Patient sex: M
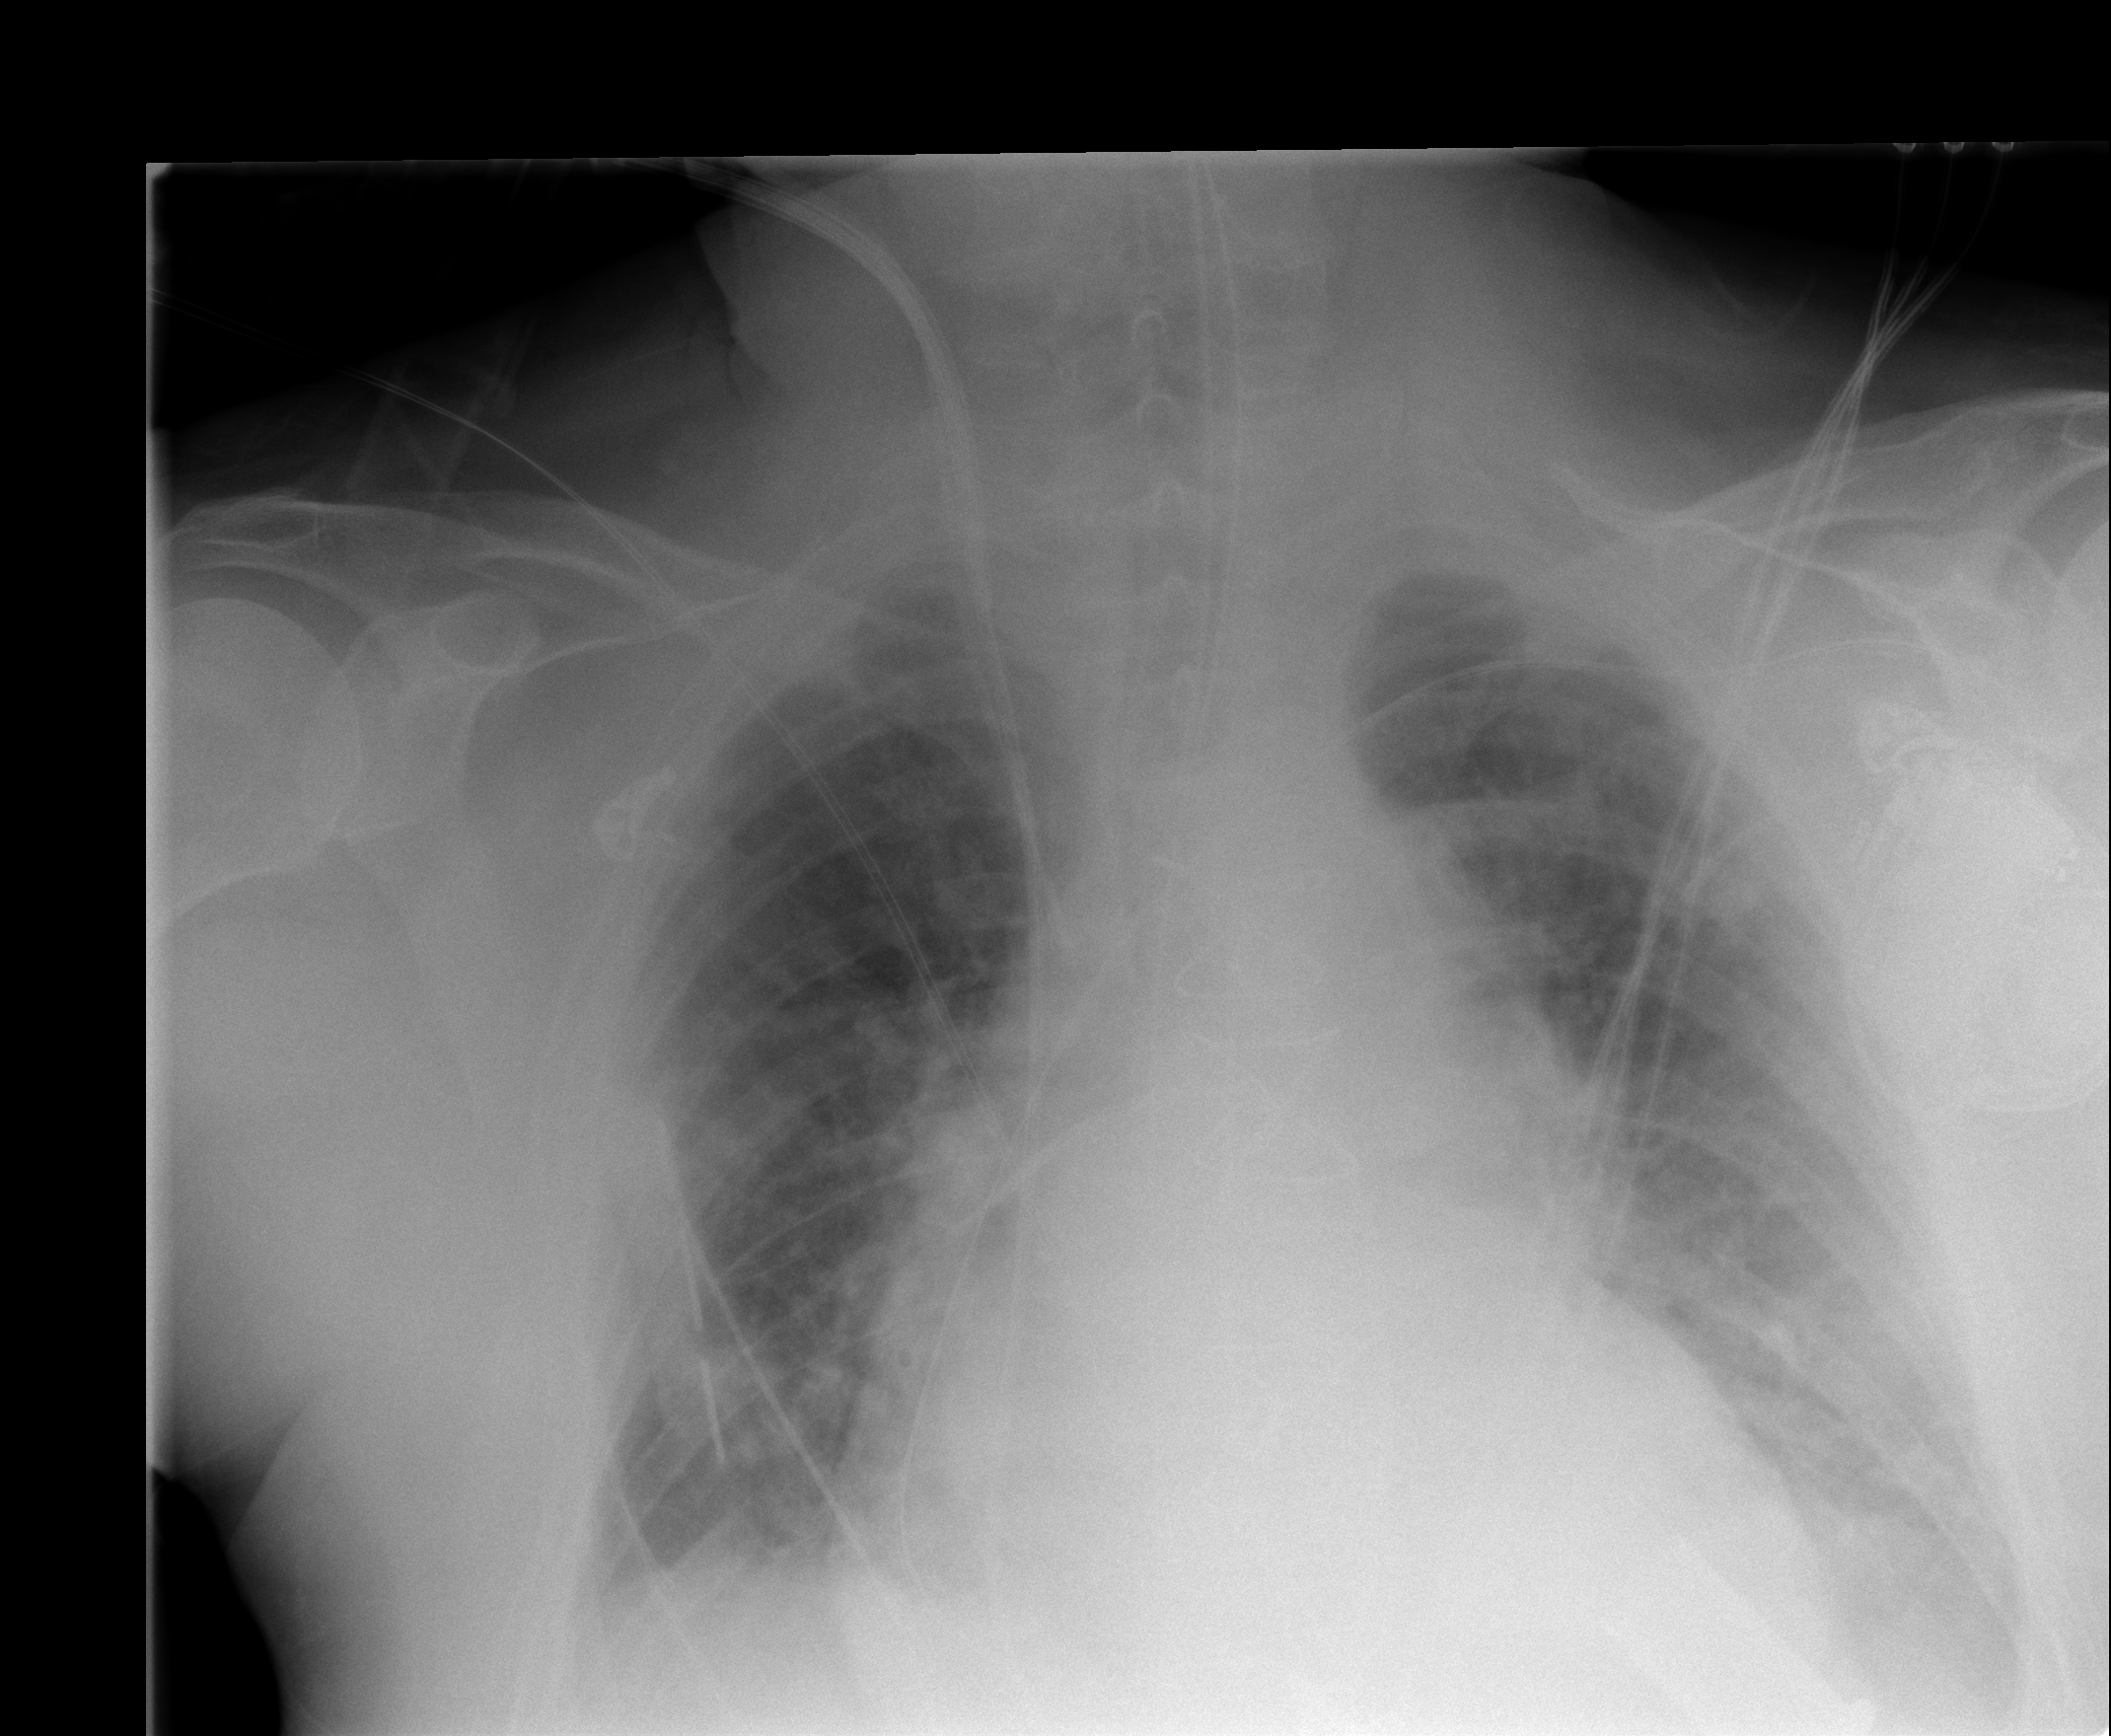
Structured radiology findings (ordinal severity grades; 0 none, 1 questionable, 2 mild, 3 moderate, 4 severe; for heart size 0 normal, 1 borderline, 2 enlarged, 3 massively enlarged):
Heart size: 0
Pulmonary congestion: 2
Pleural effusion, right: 1
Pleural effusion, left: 2
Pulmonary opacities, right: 0
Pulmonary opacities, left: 0
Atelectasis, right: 2
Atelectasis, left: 2